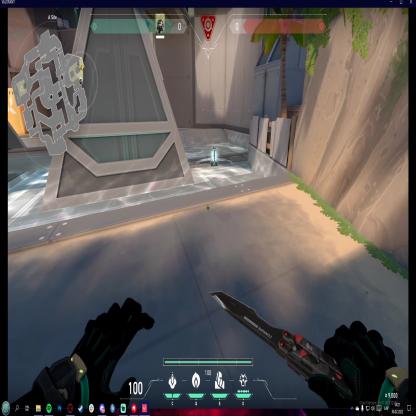
Label: planted spike